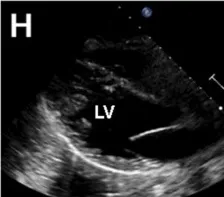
Echocardiography and cardiac magnetic resonance imaging (cMRI) in the proband's father (II-1) (upper and middle panel) and sister (III-1) (lower panel). (G-I) Echocardiography in proband's sister showed normal left ventricular function and geometry except for prominent trabeculation of left ventricle that diagnosed with isolated LVNC in the proband's sister.
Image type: radiology (ultrasound)